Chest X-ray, AP view. Patient: 81 years old, sex F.
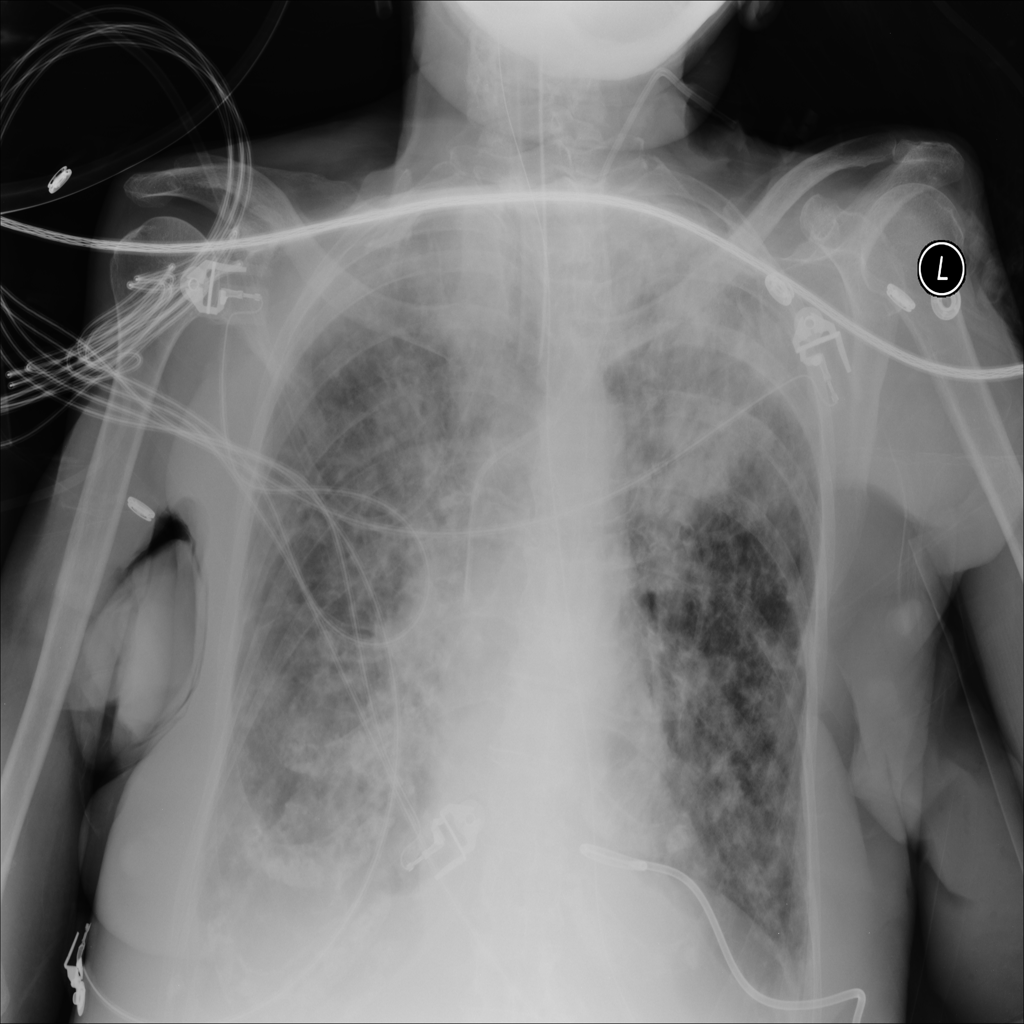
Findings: No Finding